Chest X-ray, PA view. Patient: 52 years old, sex M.
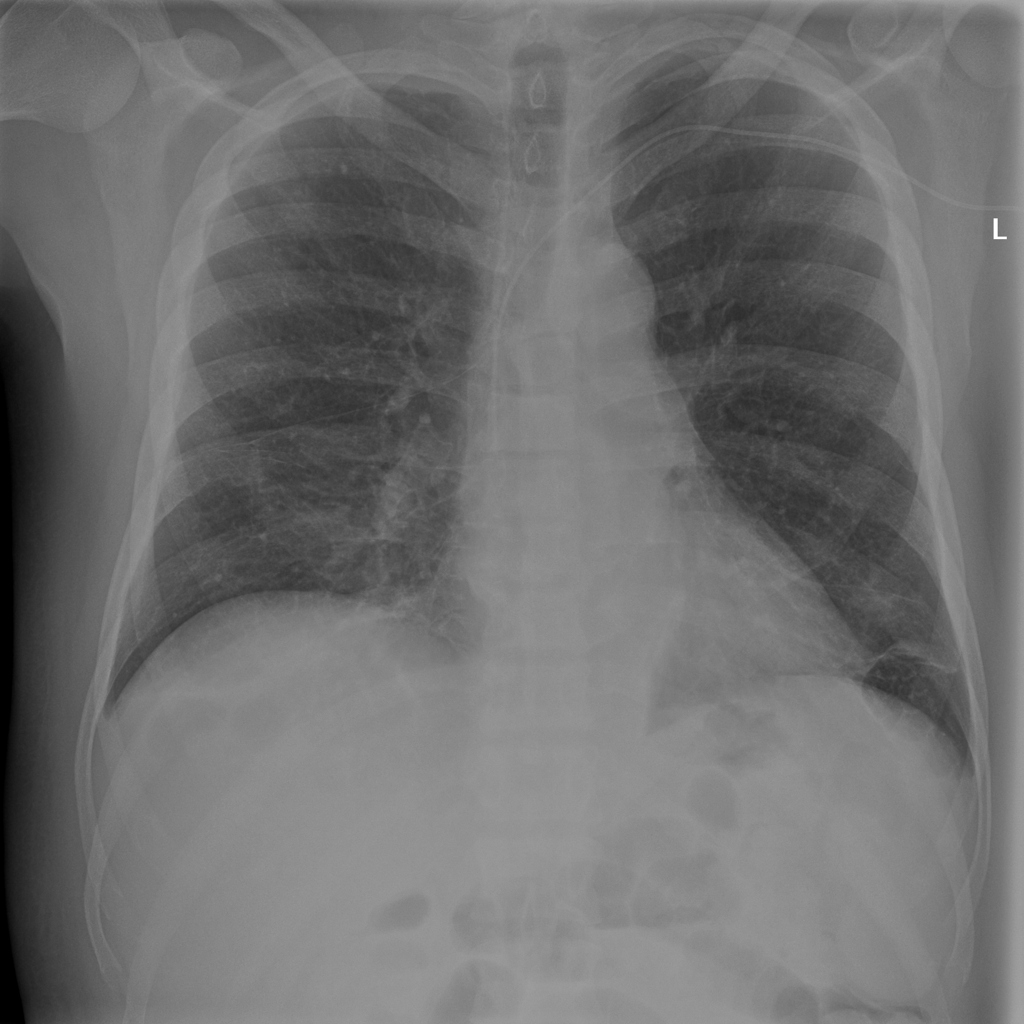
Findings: Atelectasis